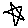
Label: star